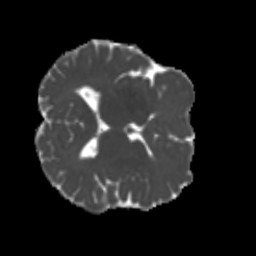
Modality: MD
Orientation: axial
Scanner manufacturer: siemens
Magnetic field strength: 3 T
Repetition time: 4 s
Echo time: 0.0594 s